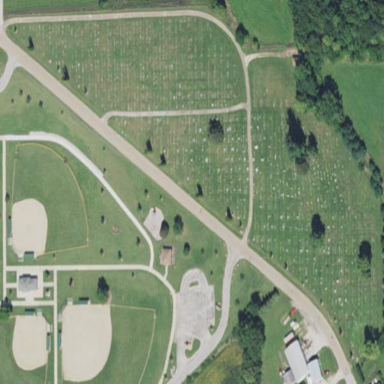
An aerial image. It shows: Cemetery.